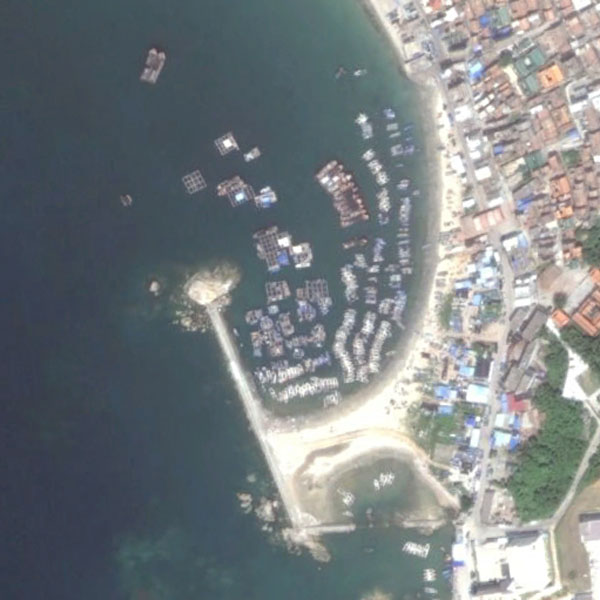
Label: Port